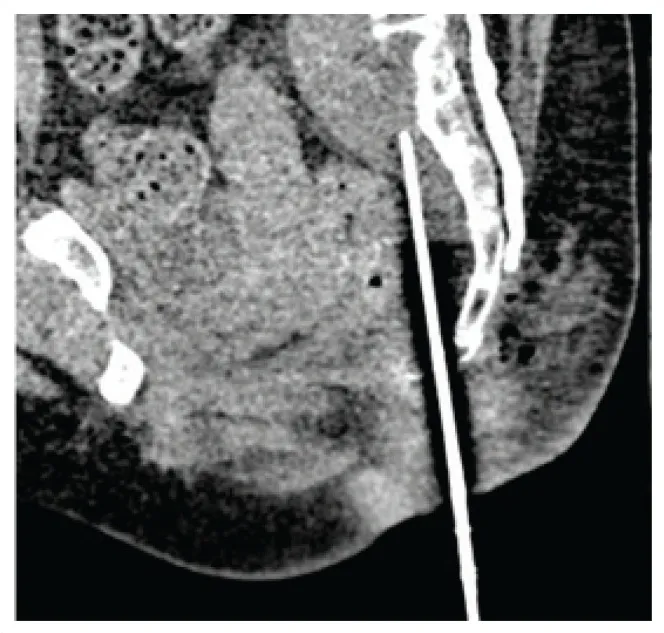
Oblique sagittal multiplanar reconstruction image indicating the 18G co-axial needle advanced cranially into the collection. Upon aspiration, thick viscous content was obtained which was sent for histo-pathological analysis in a sterile container.
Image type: radiology (ct)